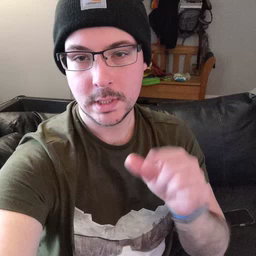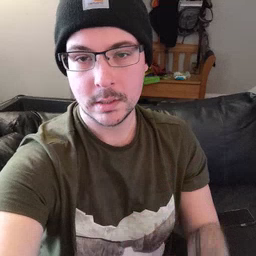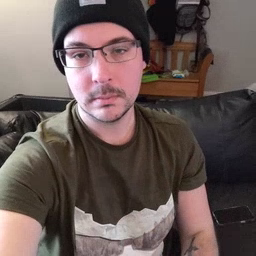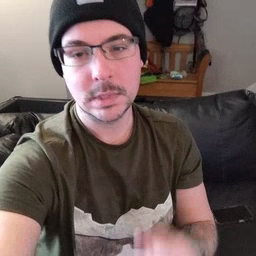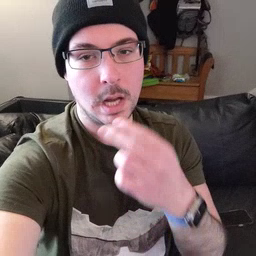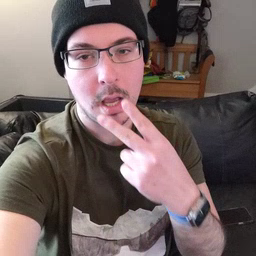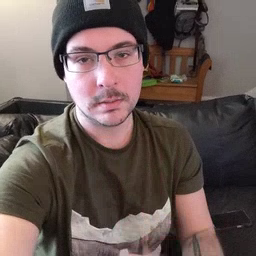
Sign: snack